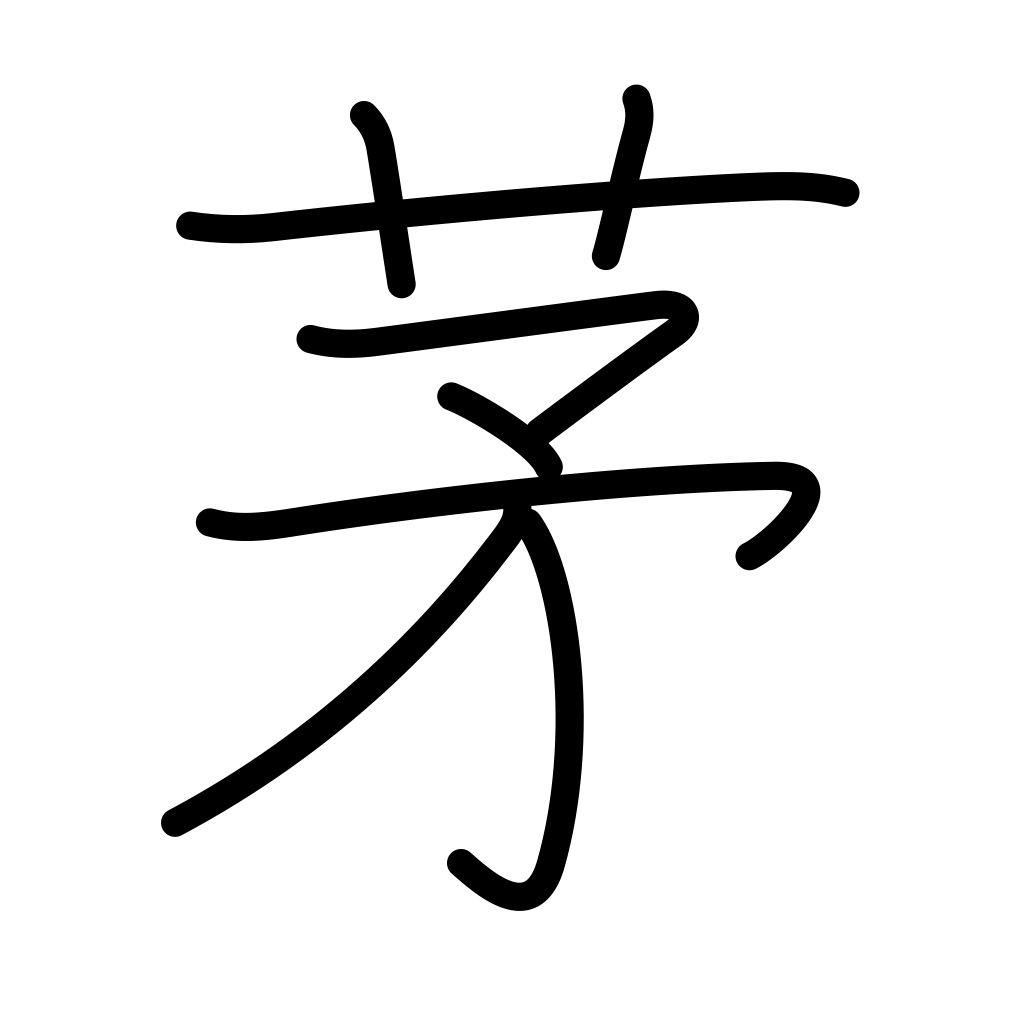
Meaning: miscanthus reed